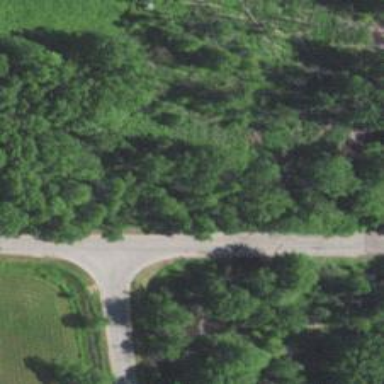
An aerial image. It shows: Tertiary road with bridge.